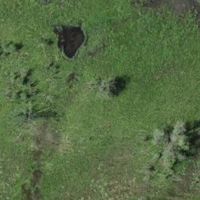
EUNIS habitat code: 21
Species observed at this site:
Corvus corone
Alcedo atthis
Sylvia borin
Aegithalos caudatus
Jynx torquilla
Sylvia atricapilla
Spinus spinus
Poecile palustris
Larus michahellis
Cygnus olor
Ardea alba
Erithacus rubecula
Cuculus canorus
Dryocopus martius
Tringa glareola
Phoenicurus ochruros
Corvus corax
Tringa nebularia
Periparus ater
Cyanistes caeruleus
Sturnus vulgaris
Chloris chloris
Troglodytes troglodytes
Aix galericulata
Passer domesticus
Mareca penelope
Turdus merula
Circus aeruginosus
Saxicola rubetra
Mareca strepera
Hirundo rustica
Milvus migrans
Mergus merganser
Milvus milvus
Locustella luscinioides
Turdus pilaris
Regulus regulus
Cinclus cinclus
Coccothraustes coccothraustes
Phylloscopus trochilus
Motacilla alba
Delichon urbicum
Tachybaptus ruficollis
Certhia brachydactyla
Podiceps cristatus
Actitis hypoleucos
Turdus philomelos
Fulica atra
Anas crecca
Falco subbuteo
Emberiza citrinella
Dendrocopos major
Prunella modularis
Turdus viscivorus
Falco peregrinus
Buteo buteo
Strix aluco
Phylloscopus collybita
Luscinia megarhynchos
Gallinula chloropus
Pica pica
Sitta europaea
Garrulus glandarius
Columba livia
Falco tinnunculus
Picus viridis
Acrocephalus scirpaceus
Ficedula hypoleuca
Motacilla cinerea
Acrocephalus arundinaceus
Lanius excubitor
Anas platyrhynchos
Alopochen aegyptiaca
Picus canus
Aythya fuligula
Fringilla coelebs
Regulus ignicapilla
Coloeus monedula
Carduelis carduelis
Columba palumbus
Phalacrocorax carbo
Dryobates minor
Parus major
Columba oenas
Ciconia ciconia